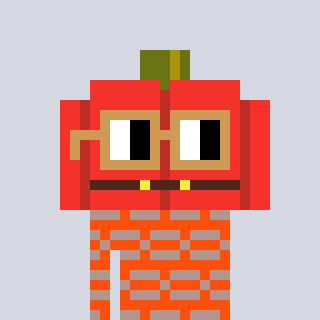
a pixel art character with square brown glasses, a pumpkin-shaped head and a orange-colored body on a cool background